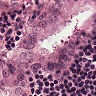
Metastatic tissue present: yes